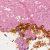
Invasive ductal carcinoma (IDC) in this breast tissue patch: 0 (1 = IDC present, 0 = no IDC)